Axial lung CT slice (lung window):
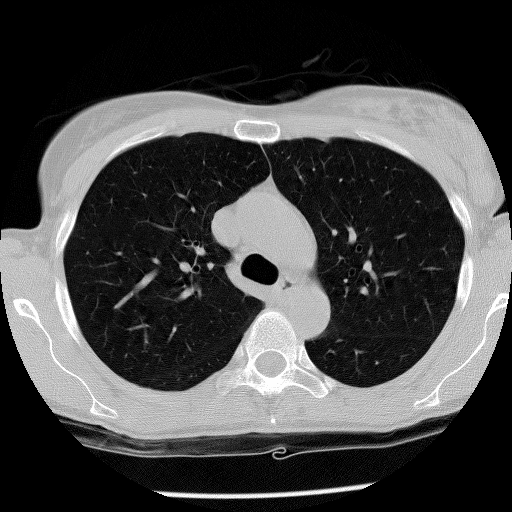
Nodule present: no